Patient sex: M
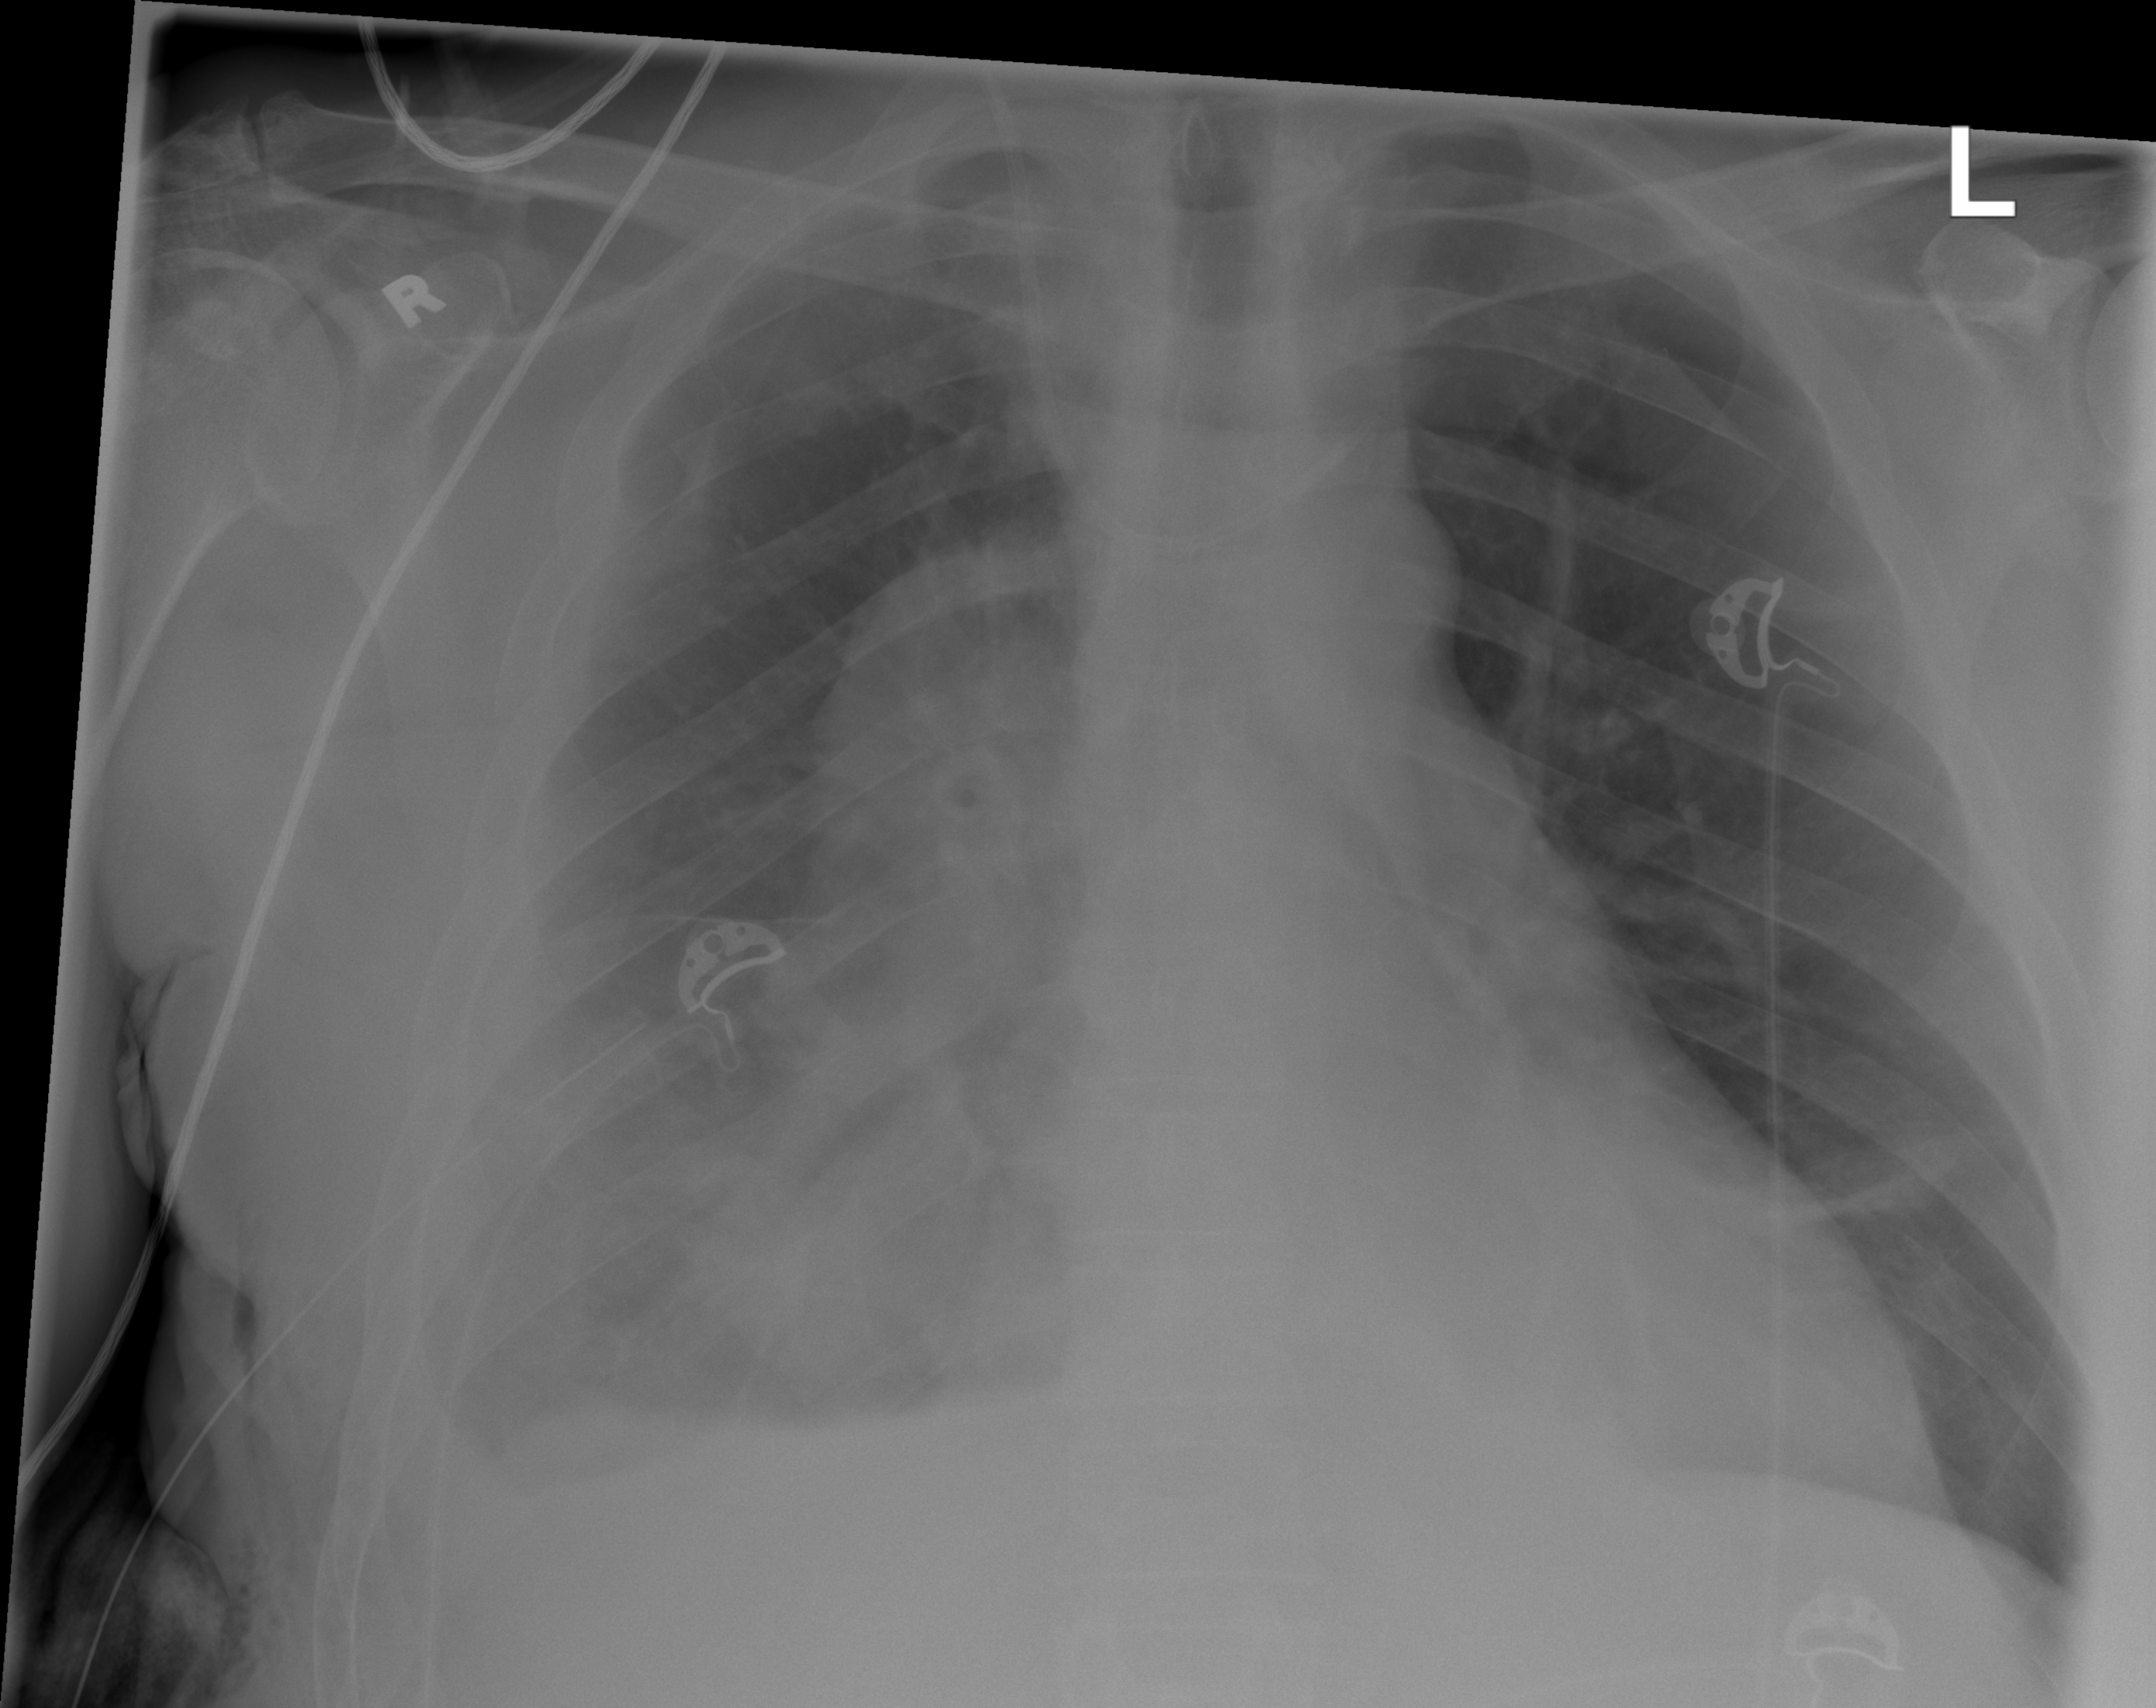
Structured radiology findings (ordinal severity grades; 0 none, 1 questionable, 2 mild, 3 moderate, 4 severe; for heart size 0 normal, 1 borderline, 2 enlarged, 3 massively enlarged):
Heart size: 0
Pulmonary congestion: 0
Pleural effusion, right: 2
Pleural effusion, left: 0
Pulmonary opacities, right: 2
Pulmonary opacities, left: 0
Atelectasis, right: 2
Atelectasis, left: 2